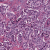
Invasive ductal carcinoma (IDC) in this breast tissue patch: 1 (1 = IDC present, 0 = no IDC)